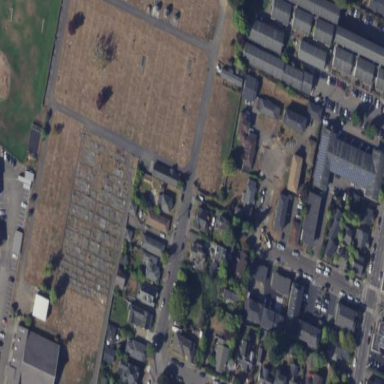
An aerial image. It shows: Cemetery.